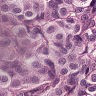
Metastatic tissue present: yes